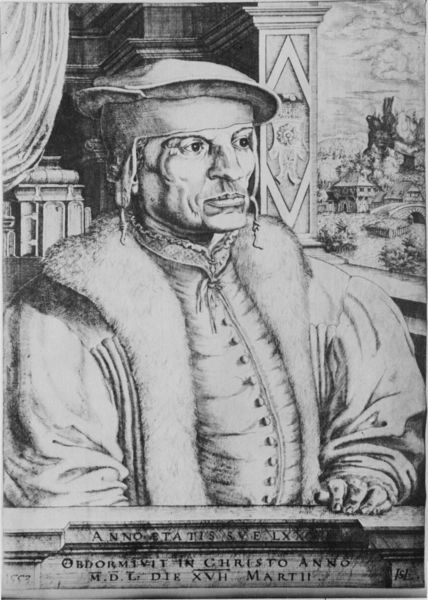
Titel: Bildnis des Leonhard von Eckh
Künstler: Hanns Lautensack
Institution: (Seriendruck)
Schlagwörter: hand, himmel, kopf, mann, wasser, wolken, bäume, dreieck, landschaft, stadt, fenster, finger, grau, hintergrund, hut, kleider, mund, nase, schwarz, stirn, weiss, zeichnung, ausblick, blick, gebäude, haus, alt, jacke, kappe, mütze, architektur, arme, augen, falten, gesicht, kleidung, kragen, mensch, pelz, stein, ärmel, bildnis, portrait, porträt, vorhang, natur, brücke, brüstung, gewand, halbfigur, mantel, schnüre, adel, kaufmann, spitzen, england, gotik, kinn, knopf, lippen, puffärmel, renaissance, fell, balkon, kopfbedeckung, terrasse, holzschnitt, schrift, wangen, ansicht, mauer, grafik, gardine, ernst, inschrift, bauch, faltenwurf, knöpfe, dreiviertelprofil, jahreszahl, oberkörper, bauer, kante, knochen, erker, türme, druck, radierung, stich, dreiviertel, selbstbildnis, portrai, öffnung, halbprofil, gut, mittelalter, wams, ballustrade, patrizier, adliger, gelehrter, vorhand, manteö, kupferstich, latein, reformation, holbein, leonhard von eck, staatsmann, backenknochen, fingerspitzen, lederkappe, hnad, mantel fell